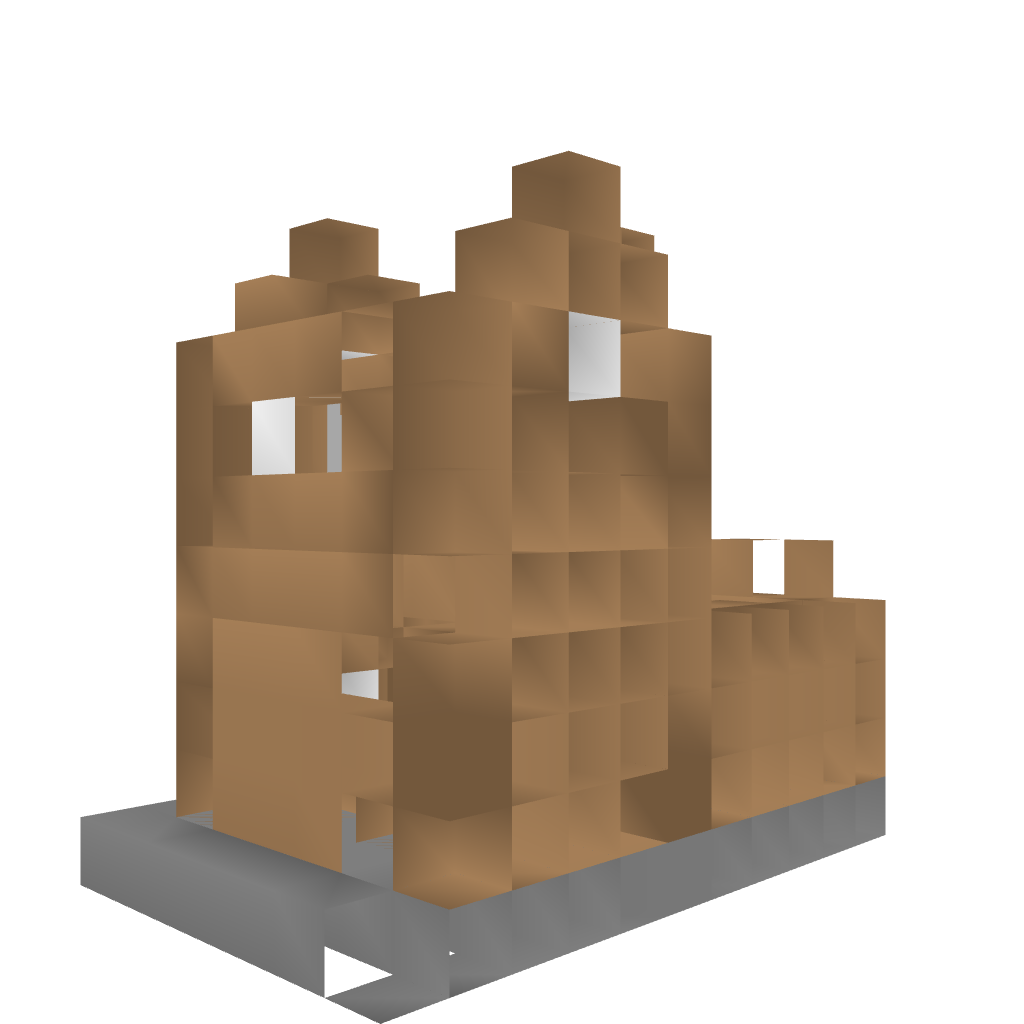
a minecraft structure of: Special Shop bad low quality